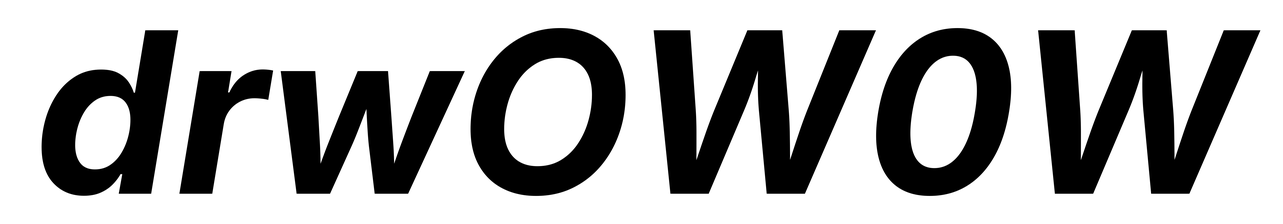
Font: Inter-Italic_Bold_Italic